Question: I have a question about the ADODB.connection.
I use ADODB connection to connect to Access in my Excel application. Do I need to close the connection manually, or will it be closed automatically when my Excel application is closed?
If I need to do it manually, then when and where? Can I write the code in the Workbook_BeforeClose event? I open the connection in the Workbook_Open event, and the connection object is declared to be a global var.

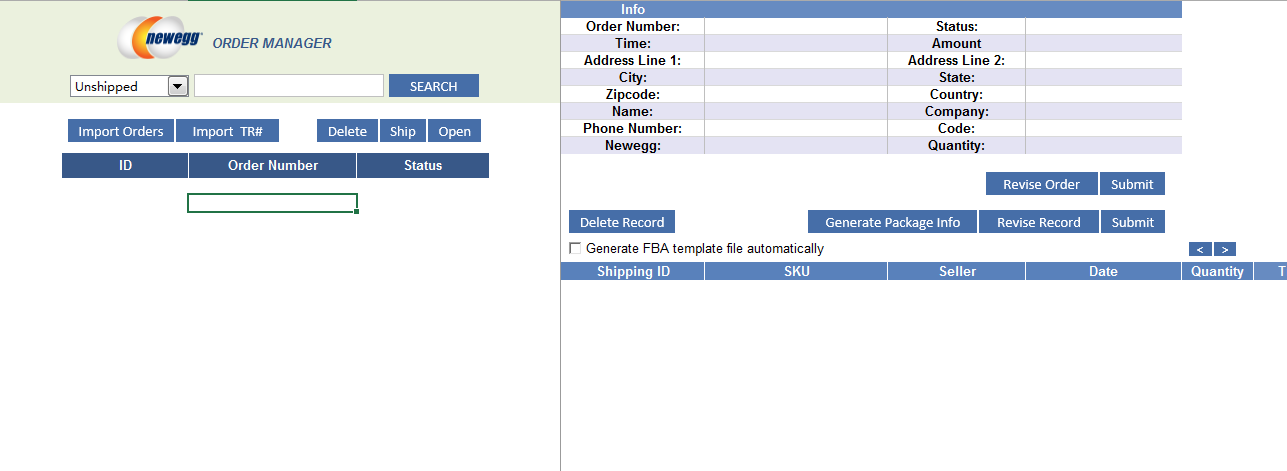
Answer: I believe if you don't explicitly close the connection, the connection will stay open even if excel exits.
Unfortunately VBA is not that intelligent to close every connection etc when an object goes out of scope. But still, it it was, the best practice is to close every stream and connection, whenever you don't need it anymore, and of course, upon exiting/closing the workbook, it is a good idea to double-check whether the connection is open, and if so, close it. That just makes your application even more robust and reliable.
So what I suggest to you is that you close the connection whenever some r/w operation is done. Don't just leave a connection open while the app is idle (because what if excel or the system freezes?). So keep it open just as long as necessarily needed, but to be sure make double-check in the 'Workbook_BeforeClose' eventhandler.